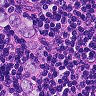
Metastatic tissue present: yes